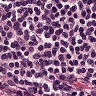
Metastatic tissue present: no